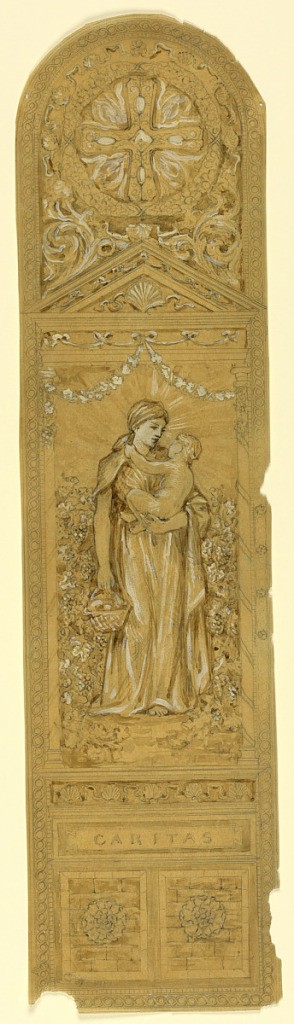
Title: Caritas, Design for a Stained Glass Window
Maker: Francis Augustus Lathrop, American, 1849–1909
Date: ca. 1890
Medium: Brush and watercolor, white gouache, graphite on tracing paper
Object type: Drawing
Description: Tall, vertical composition with top arched. Center, female figure standing, turned slightly to the right, with a child in her left arm and a basket in her right. Foliage left and right. Cross in a large rosette, above. Caritas written on base, above two panels with flowers.